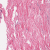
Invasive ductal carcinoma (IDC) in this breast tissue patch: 0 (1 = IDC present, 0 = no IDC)